Question: I am using to retrieve records from the database. My user control page crashes every time I run it, but after I comment out the lines in BindLstBox method; my user control page runs well. Is there anything wrong with this code? It shows this error when i try to run :
> 'The invocation of the constructor on type 'iStellar.home' that
matches the specified binding constraints threw an exception.' Line
number '5' and line position '14'.
Heres the screenshot of the error :

'''
DAO.DAOActivity daoActivity = new DAO.DAOActivity();
public home()
{
InitializeComponent();
BindListBox();
}
public void BindListBox()
{
listBox1.ItemsSource = daoActivity.GetAll();
listBox1.DisplayMemberPath = "ActivityName";
listBox1.SelectedValuePath = "ActivityID";
}
'''
My XAML :
'''
<ListBox Height="534" HorizontalAlignment="Left" Margin="218,415,0,0"
Name="listBox1" VerticalAlignment="Top" Width="512" />
'''
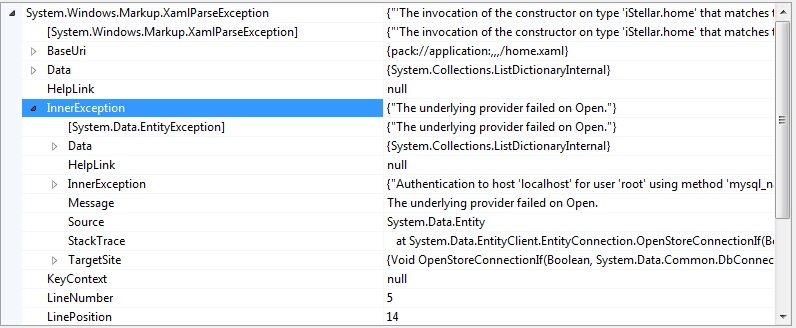
Answer: '''
Application.Current.Dispatcher.BeginInvoke(
DispatcherPriority.Background,
new Action(() =>
{
listBox1.ItemsSource = daoActivity.GetAll();
listBox1.DisplayMemberPath = "ActivityName";
listBox1.SelectedValuePath = "ActivityID";
}));
'''
I hope this will help.